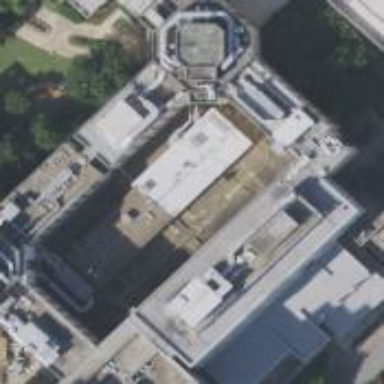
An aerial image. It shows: Healthcare facility identified as hospital.